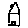
Label: house